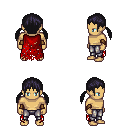
a pixel art fantasy rpg character, male body template, human, tanned skin, red tattered cape, metal pants, raven twin-tailed hairstyle, leather bracers, four views (front, back, left, right), 2x2 character sprite sheet, small pixel art, hard edges, no anti-aliasing